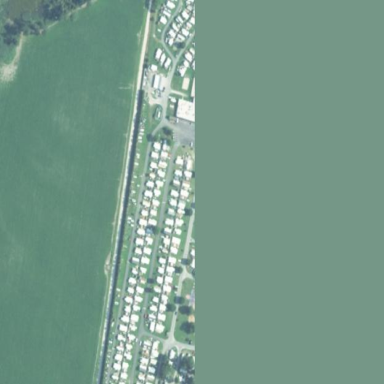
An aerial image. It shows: Caravan site for tourism.